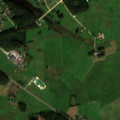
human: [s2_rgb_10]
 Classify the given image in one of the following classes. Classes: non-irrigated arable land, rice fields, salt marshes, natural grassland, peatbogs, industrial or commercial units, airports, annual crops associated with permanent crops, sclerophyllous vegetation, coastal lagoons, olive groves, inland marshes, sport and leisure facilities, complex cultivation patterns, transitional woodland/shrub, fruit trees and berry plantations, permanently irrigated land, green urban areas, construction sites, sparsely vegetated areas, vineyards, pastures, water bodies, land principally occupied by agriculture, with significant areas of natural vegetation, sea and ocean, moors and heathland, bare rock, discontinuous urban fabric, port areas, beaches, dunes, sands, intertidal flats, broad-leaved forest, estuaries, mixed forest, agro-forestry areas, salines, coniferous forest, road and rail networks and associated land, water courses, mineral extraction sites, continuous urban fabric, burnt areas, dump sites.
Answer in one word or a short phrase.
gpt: discontinuous urban fabric, non-irrigated arable land, pastures, complex cultivation patterns, mixed forest